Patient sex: M
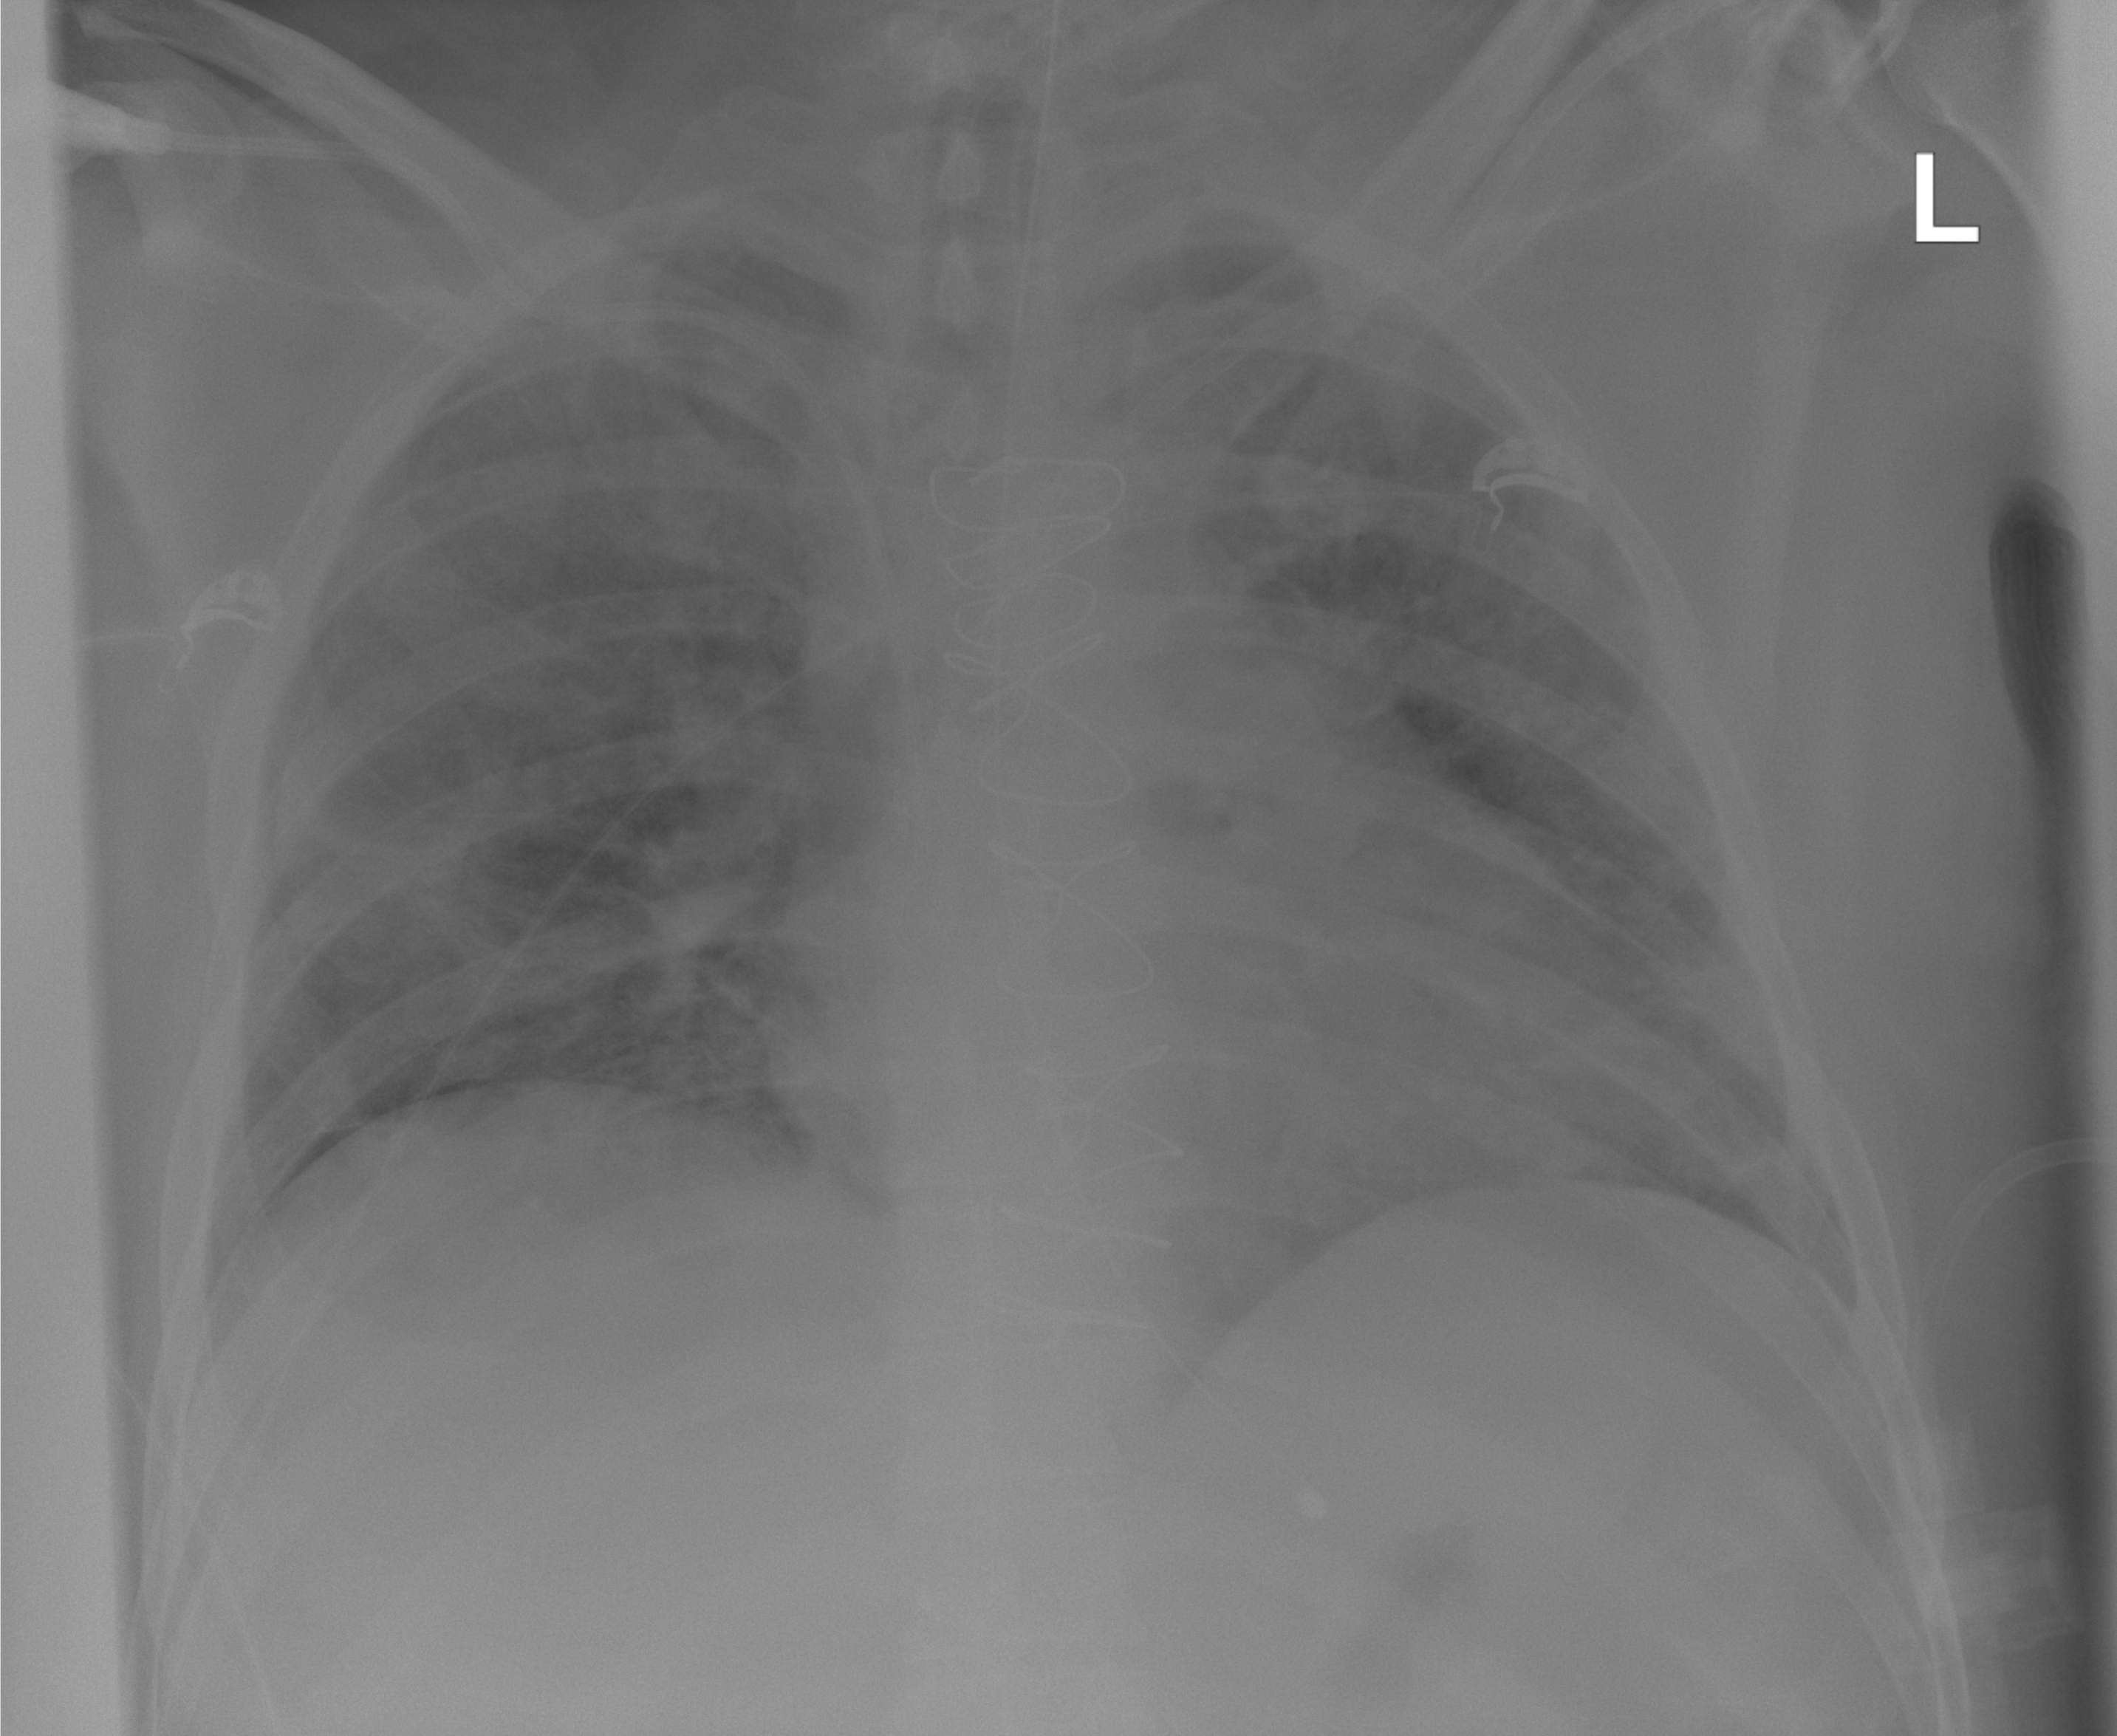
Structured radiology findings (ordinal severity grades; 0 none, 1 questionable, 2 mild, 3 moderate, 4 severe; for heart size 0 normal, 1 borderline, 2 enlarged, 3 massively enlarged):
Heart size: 2
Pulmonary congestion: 2
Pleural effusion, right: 0
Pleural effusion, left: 0
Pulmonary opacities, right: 2
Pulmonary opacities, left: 2
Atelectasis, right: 0
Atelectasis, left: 2